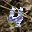
Label: 4